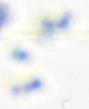
Label: Phaeocystis